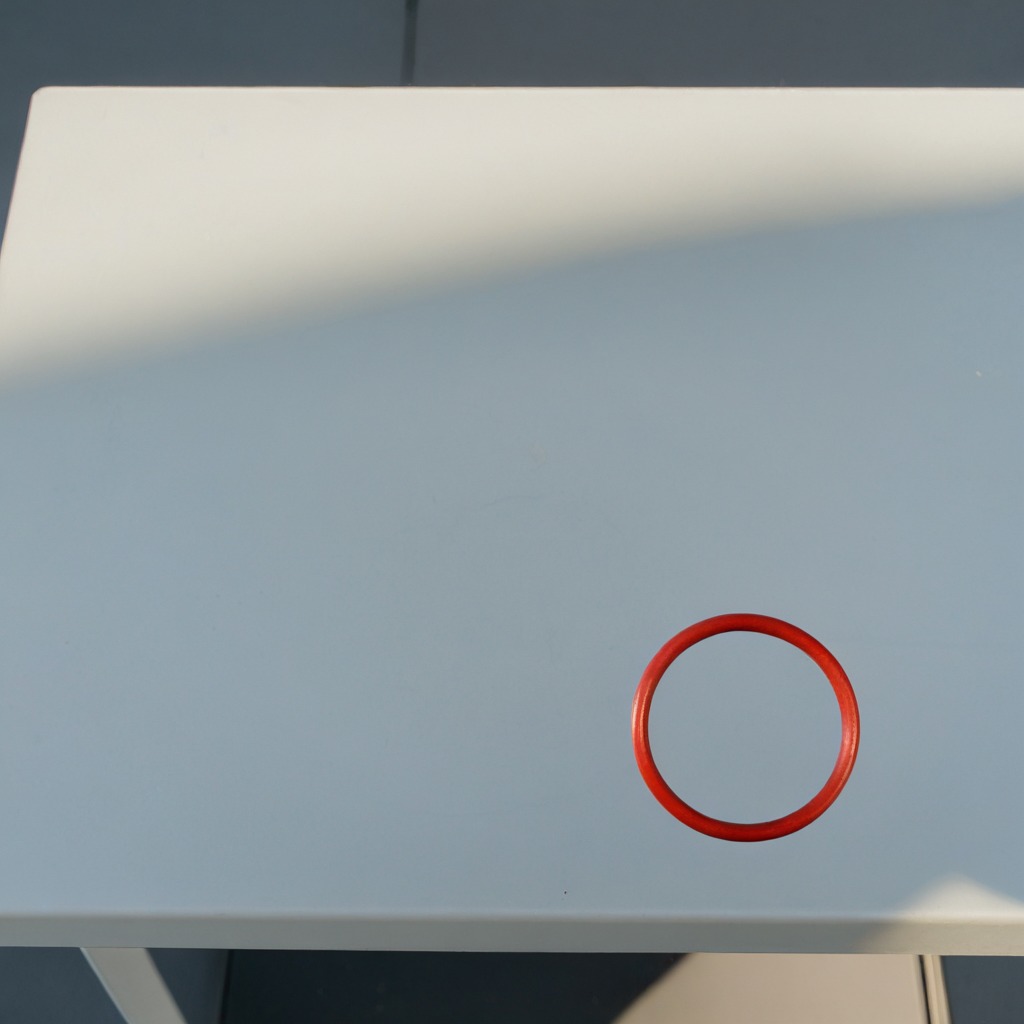
A rubber O-ring is lying on a textured surface in a temporary outdoor tool station.